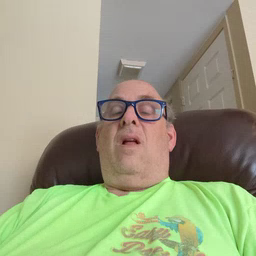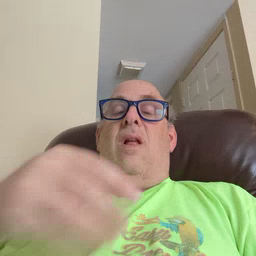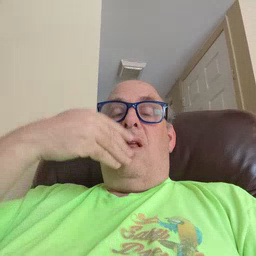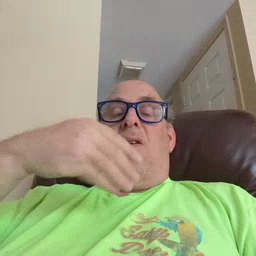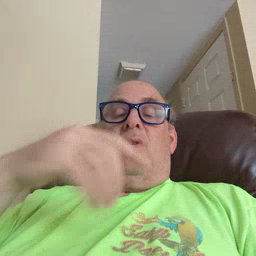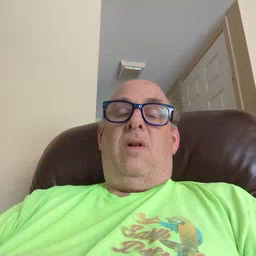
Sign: cereal